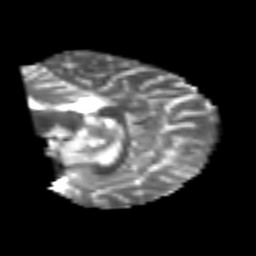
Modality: T2w
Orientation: sagittal
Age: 25
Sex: male
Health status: healthy